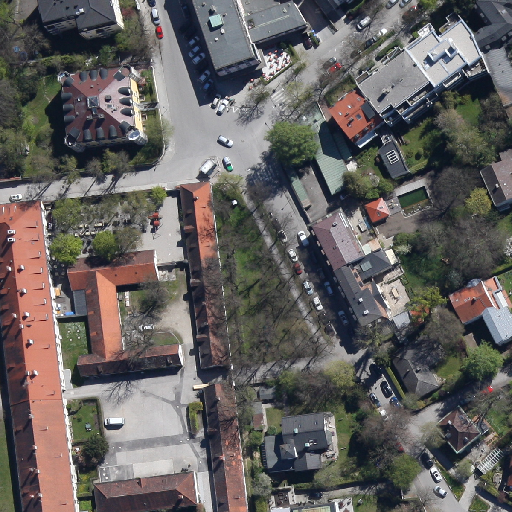
Referring expression: impervious surface